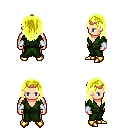
a pixel art fantasy rpg character, male body template, human, light skin, green robe, magenta pants, gold long hairstyle, bronze tiara, white cloth bracers, gold boots, four views (front, back, left, right), 2x2 character sprite sheet, small pixel art, hard edges, no anti-aliasing